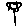
Label: flower